Question:
Please find the column reordering and column chooser dialog as used with jqGrid when used with a ui.multiselect.js.
I want to alter the style of the ui.multiselect plugin without altering the js file. Just want to override a few things.
Firstly I want the two column headers to be at same level height - 6 items selected and right side column header Add all.
I wan to change the text for 6 items selected to Avlialble Columns and right column header to Hidden Columns. How can this be done by overriding the ui.multiselect plugin in a separate file (js) so when I call grid.jqGrid('columnChooser') it automacially applies the overriden styles.
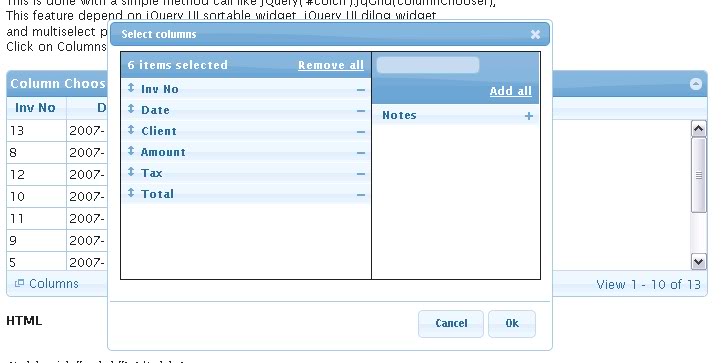
Answer: First of all I find your question very interesting, so +1 from me.
One thing from the picture, which you posted and which is not directly the part of your question, seems me a little strange: the Column Chooser dialog has no resizable part at the right bottom corner of the dialog. It could be some additional settings which you use. I personally find better to have the dialog resizable.
Now back to your main question. To change the default texts 'items selected', 'Add all' and 'Remove all' you can use the following code:
'''
$.extend($.ui.multiselect, {
locale: {
addAll: 'Make all visible',
removeAll: 'Hidde All',
itemsCount: 'Avlialble Columns'
}
});
'''
Additionally you can consider to change the width of the Column Chooser dialog and the proportions between the left and the right panel with
'''
$.extend(true, $.jgrid.col, {
width: 500,
msel_opts: {dividerLocation: 0.5}
});
'''
or set the same parameters in the call of the 'columnChooser':
'''
$grid.jqGrid('navButtonAdd', '#pager', {
caption: "",
buttonicon: "ui-icon-calculator",
title: "Choose columns",
onClickButton: function () {
$(this).jqGrid('columnChooser',
{width: 500, msel_opts: {dividerLocation: 0.5}});
}
});
'''
As the results you will have the dialog like

see <URL>.
You can additionally consider to disable the searchable field of the column chooser if you don't plan to use it. It will save the width in the dialog:
'''
$.extend(true, $.ui.multiselect, {
defaults: {
searchable: false
},
locale: {
addAll: 'Make all visible',
removeAll: 'Hidde All',
itemsCount: 'Avlialble Columns'
}
});
'''
: If you need some additional customization in the Column Chooser dialog you can do the changes manually the dialog is created. For example the results of the code
'''
$(this).jqGrid('columnChooser',
{width: 550, msel_opts: {dividerLocation: 0.5}});
$("#colchooser_" + $.jgrid.jqID(this.id) + ' div.available>div.actions')
.prepend('<label style="float:left;position:relative;margin-left:0.6em;top:0.6em">Search:</label>');
'''
will be the following:

see the corresponding demo <URL>.